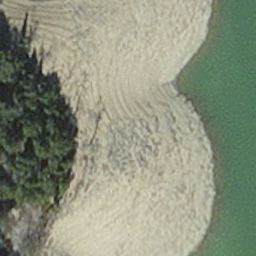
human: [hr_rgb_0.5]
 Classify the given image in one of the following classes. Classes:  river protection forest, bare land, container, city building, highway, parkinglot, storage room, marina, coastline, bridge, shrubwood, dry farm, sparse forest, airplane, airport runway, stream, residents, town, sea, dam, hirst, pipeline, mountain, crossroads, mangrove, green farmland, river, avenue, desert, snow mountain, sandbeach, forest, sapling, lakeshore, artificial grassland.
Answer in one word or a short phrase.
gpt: hirst